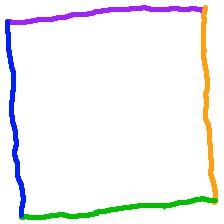
Shape: square